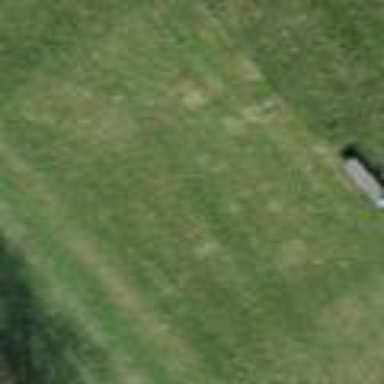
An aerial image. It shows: Grass area designated as golf tee.